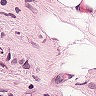
Metastatic tissue present: yes